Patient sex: M
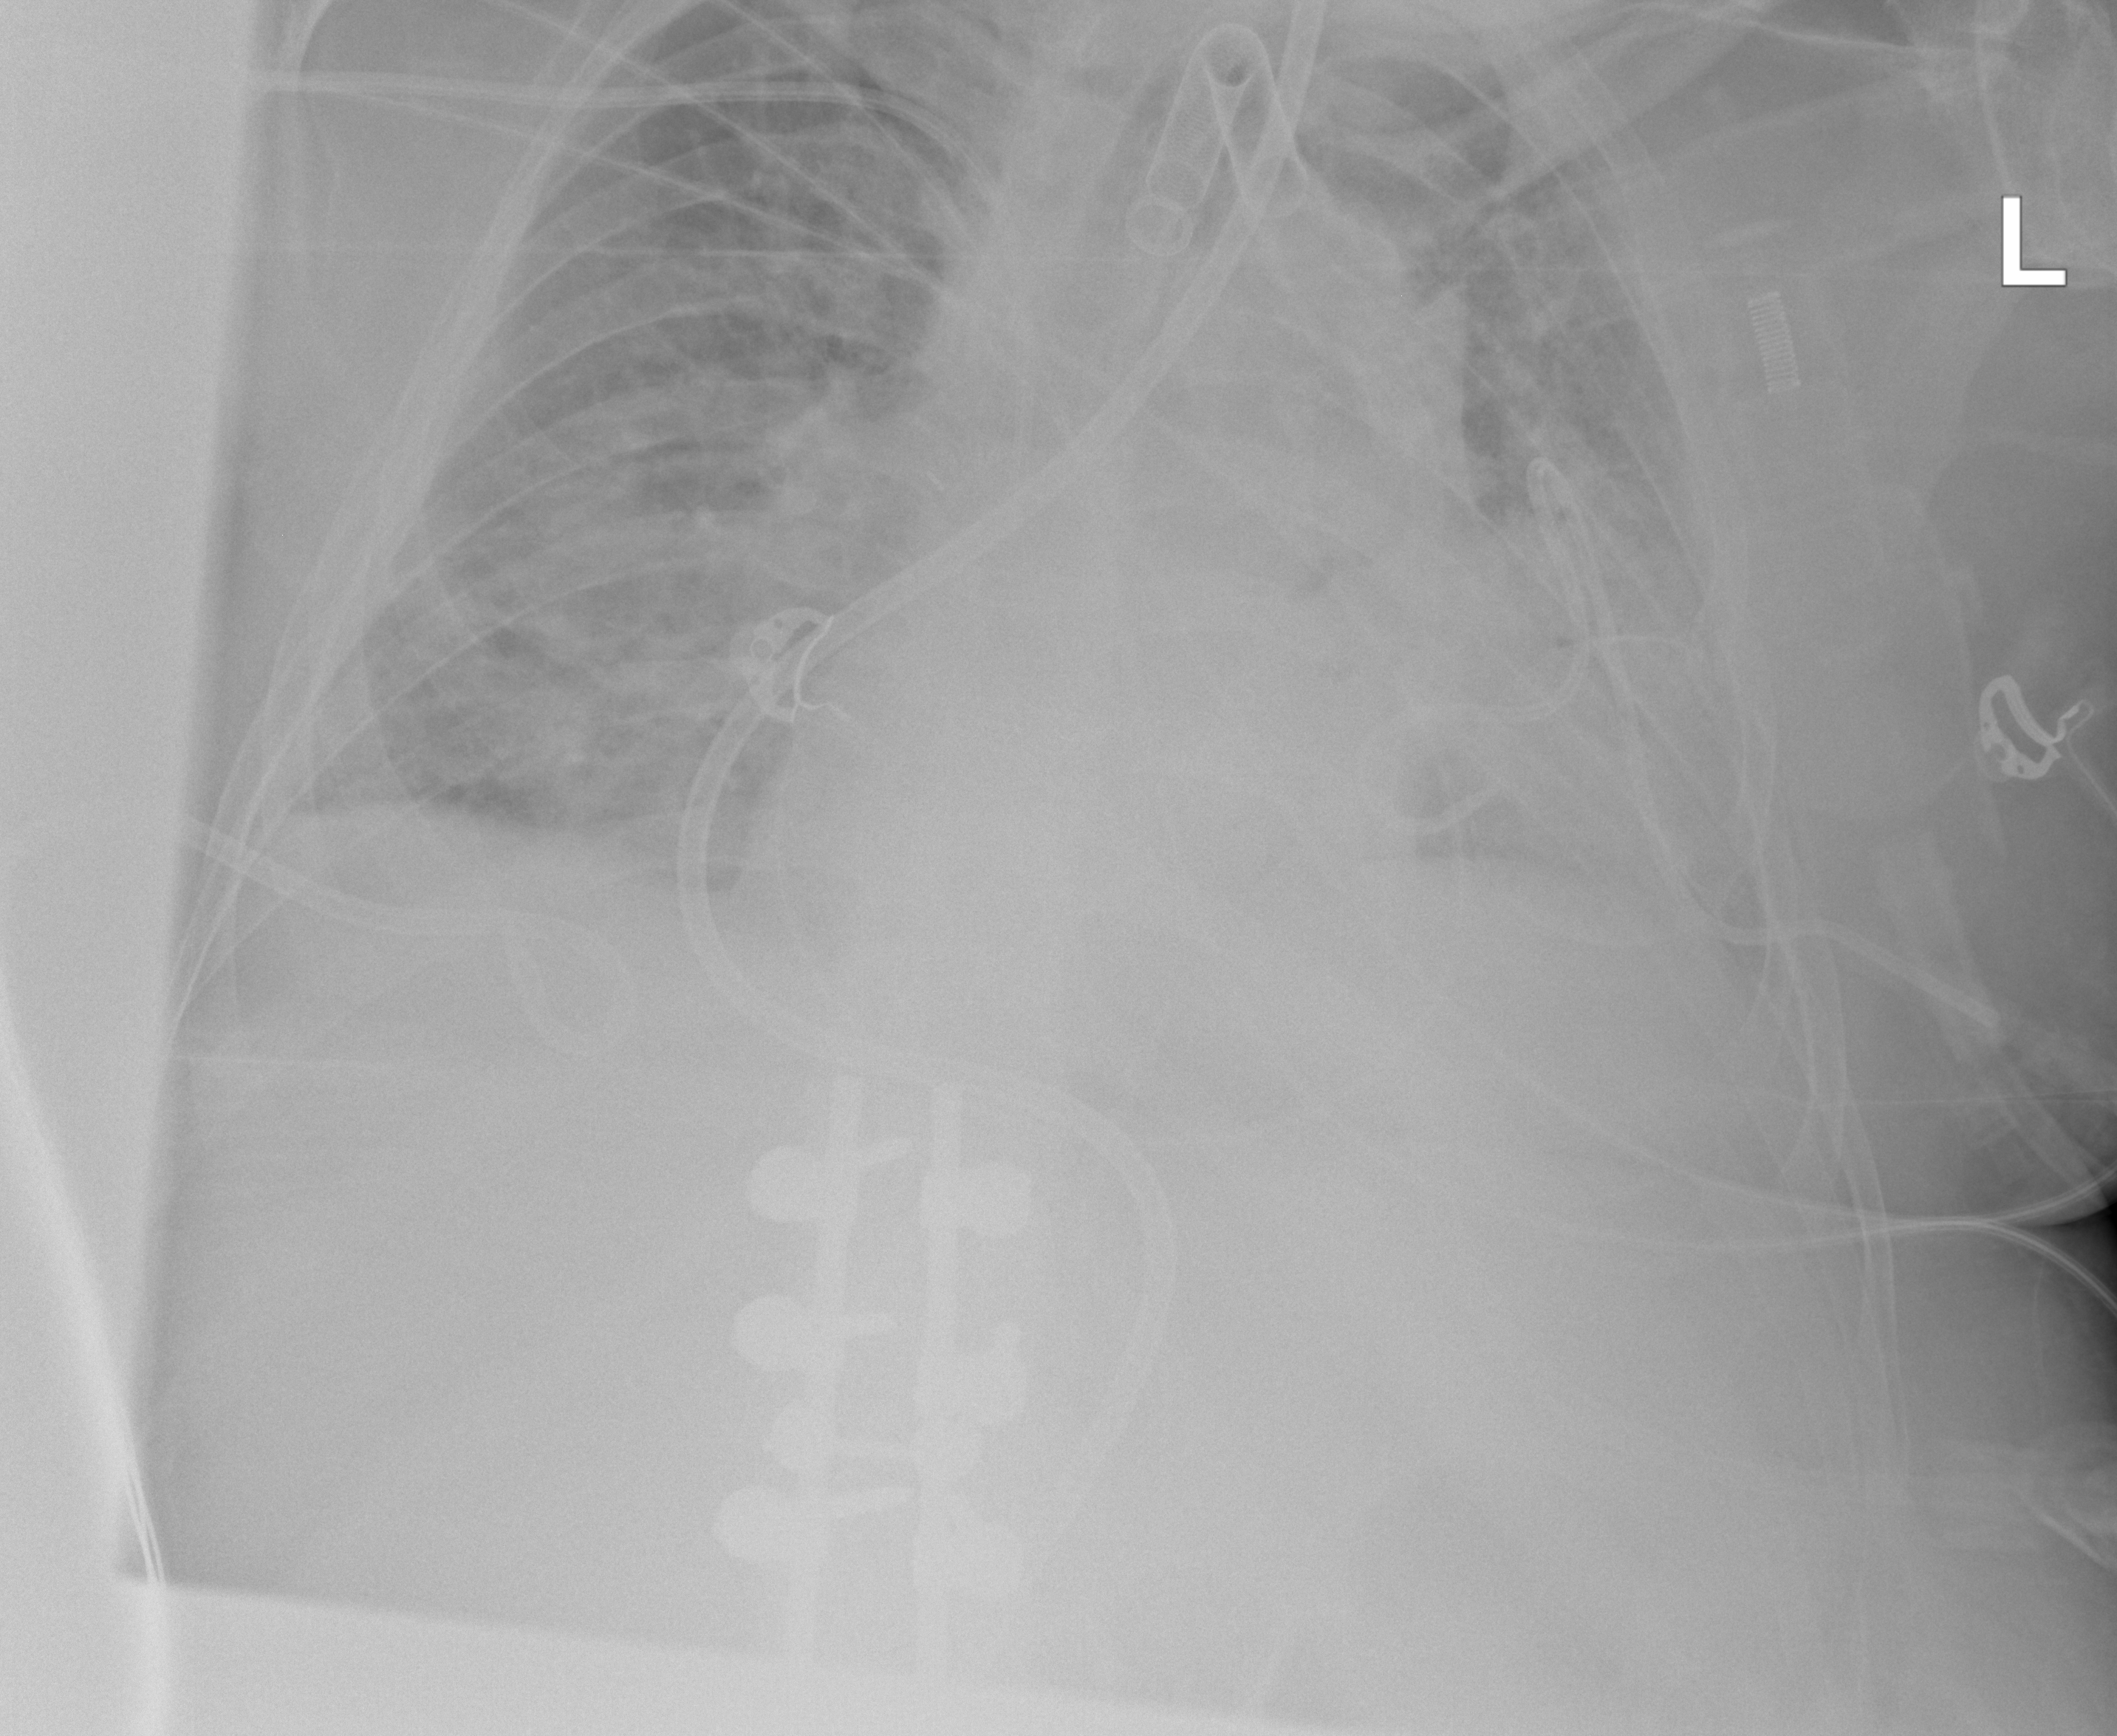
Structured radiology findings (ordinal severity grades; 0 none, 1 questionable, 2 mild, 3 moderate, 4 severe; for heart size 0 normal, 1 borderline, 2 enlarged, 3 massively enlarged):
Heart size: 2
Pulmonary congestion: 2
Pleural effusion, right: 2
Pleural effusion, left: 2
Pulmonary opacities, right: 2
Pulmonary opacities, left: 3
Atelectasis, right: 2
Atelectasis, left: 3